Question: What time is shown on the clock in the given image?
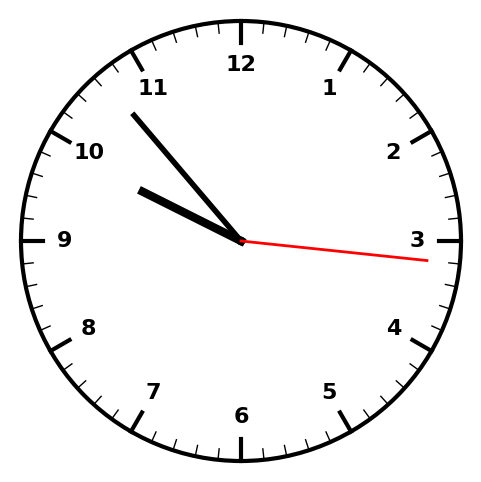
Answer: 09:53:16